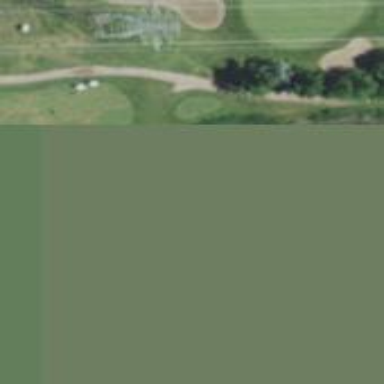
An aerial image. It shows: Picturesque scene of golf course with lateral water hazard.